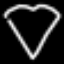
Label: diamond